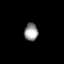
Tissue: prostate
Cell type: T cells
Senescence score: 0.3233
Nuclear area (px): 237
Mean DAPI intensity: 150.316